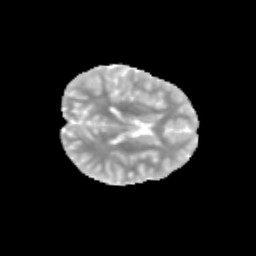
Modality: MD
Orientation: axial
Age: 12
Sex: female
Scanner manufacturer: siemens
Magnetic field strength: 3 T
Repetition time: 3.8 s
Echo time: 0.07 s